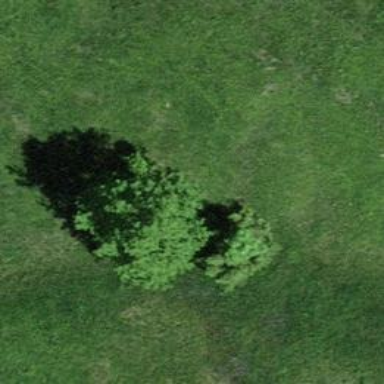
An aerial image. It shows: Deciduous tree with broadleaved leaves.